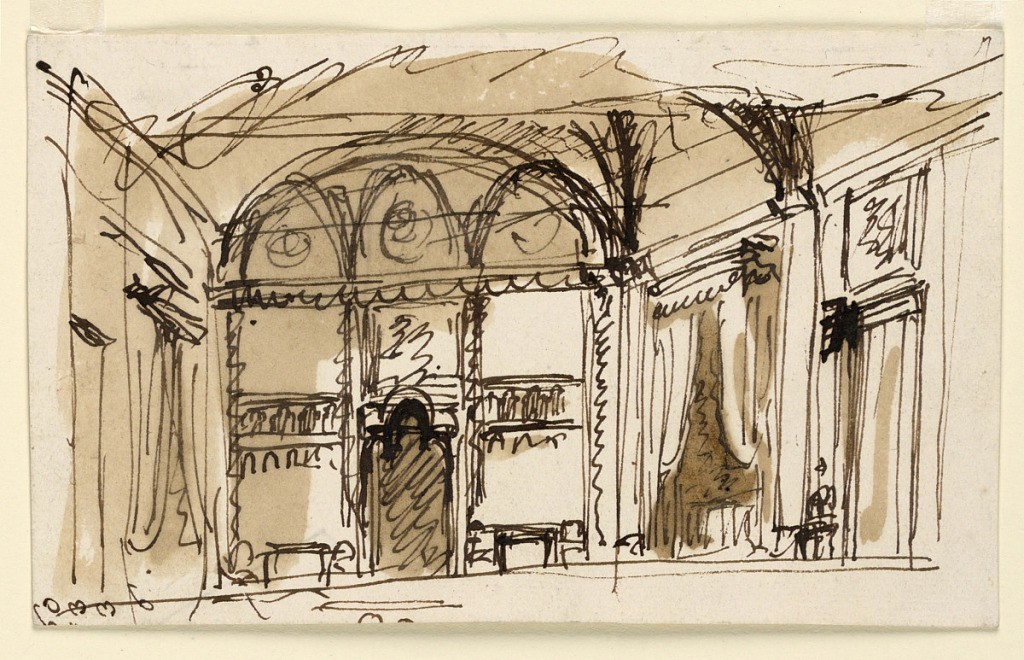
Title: Interior of a Gothic room
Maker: Giuseppe Barberi, Italian, 1746–1809
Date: early 19th century
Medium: Pen and brown ink, brush and brown wash on lined off-white laid paper
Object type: Drawing
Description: Interior of Gothic hall with indication of decroation; kind of alcove on the right.